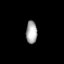
Tissue: prostate
Cell type: T cells
Senescence score: 0.3207
Nuclear area (px): 244
Mean DAPI intensity: 170.762